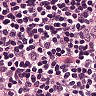
Metastatic tissue present: no